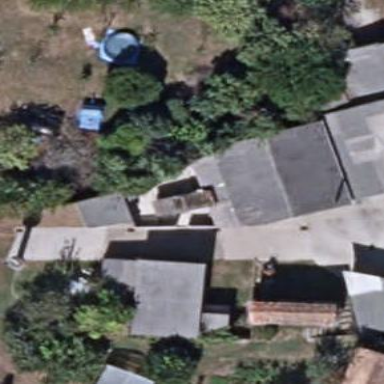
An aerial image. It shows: Shed building.